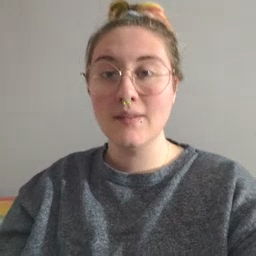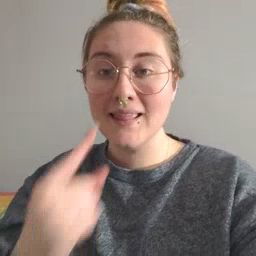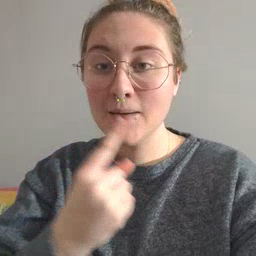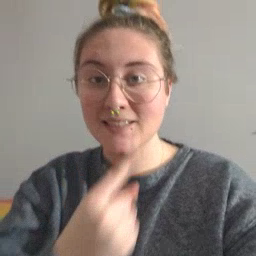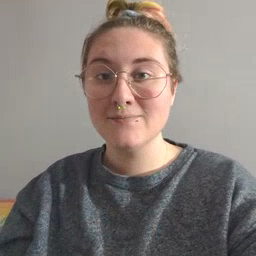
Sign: lips